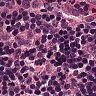
Metastatic tissue present: no